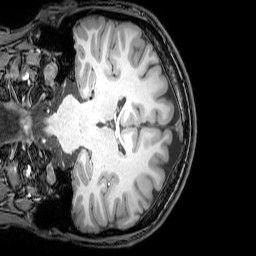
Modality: T1w
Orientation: coronal
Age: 21
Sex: male
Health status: healthy
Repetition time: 0.081 s
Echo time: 0.037 s